Brain MRI, t2w sequence, axial 2D slice.
Patient: age 43, sex F, weight 95 kg, height 1.95 m
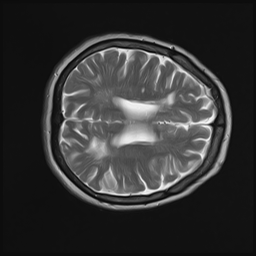